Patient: sex M, age 64
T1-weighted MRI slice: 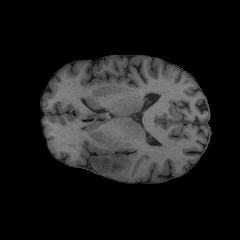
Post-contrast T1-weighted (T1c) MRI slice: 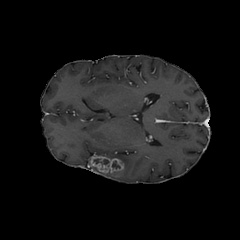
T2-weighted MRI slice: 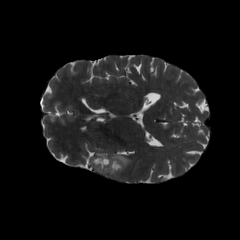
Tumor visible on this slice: yes
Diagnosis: Glioblastoma, IDH-wildtype
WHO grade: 4